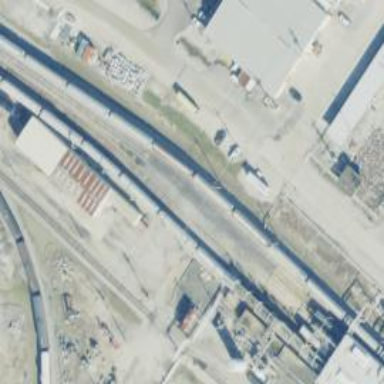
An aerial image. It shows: Railway spur service.